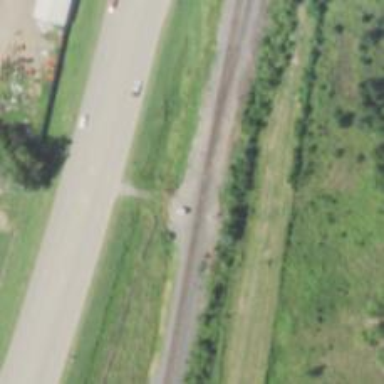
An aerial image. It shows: Railway spur junction.